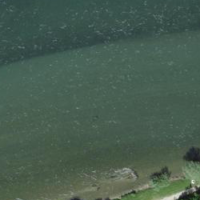
EUNIS habitat code: 15
Species observed at this site:
Lythrum salicaria